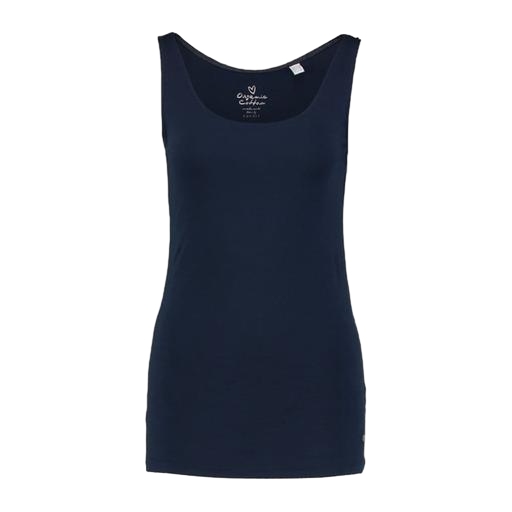
blue wesley maternity tank, dark blue tank top, dark blue tank, white background